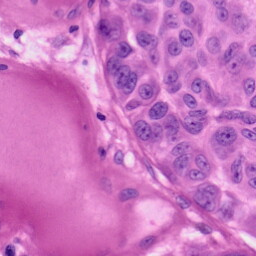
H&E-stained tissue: Skin